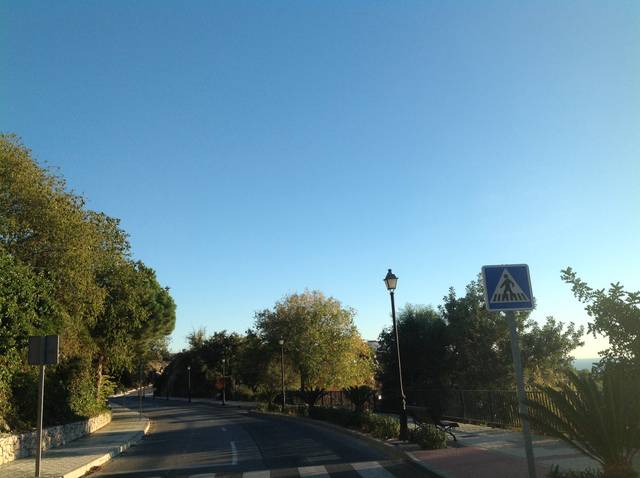
Region: Spain
Coordinates: 36.786, -3.896